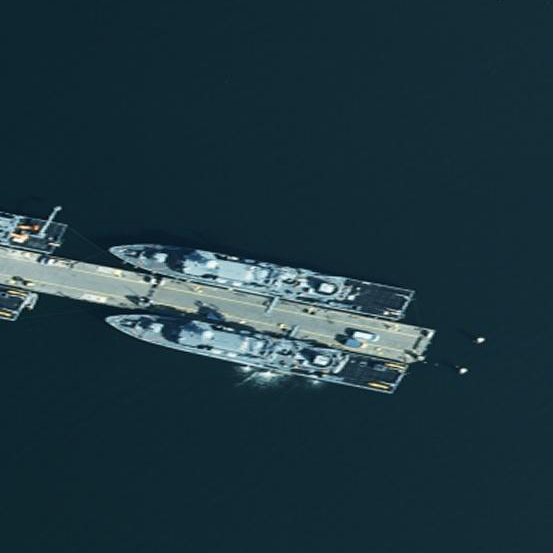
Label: combat